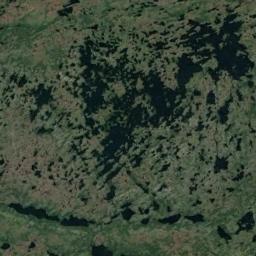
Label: wetland